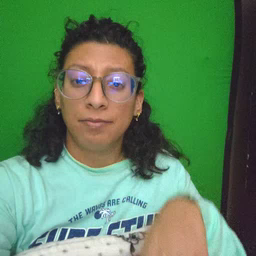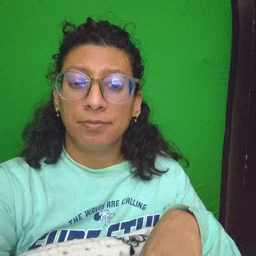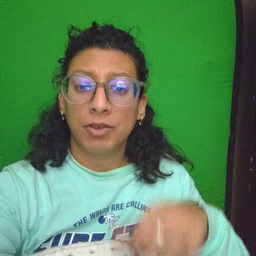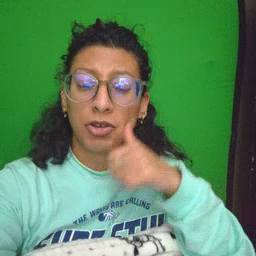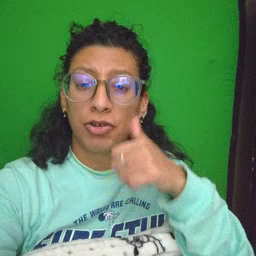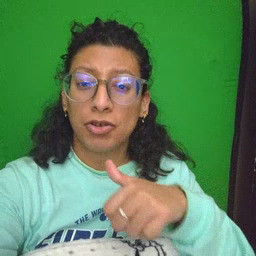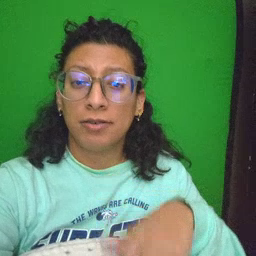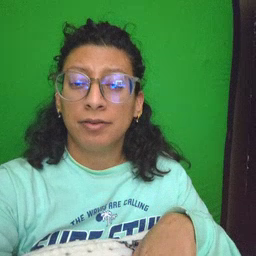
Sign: girl